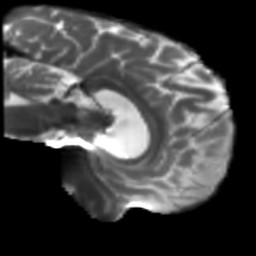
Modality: T2w
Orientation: sagittal
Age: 56
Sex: male
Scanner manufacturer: siemens
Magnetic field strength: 3 T
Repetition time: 5.25 s
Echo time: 0.08 s